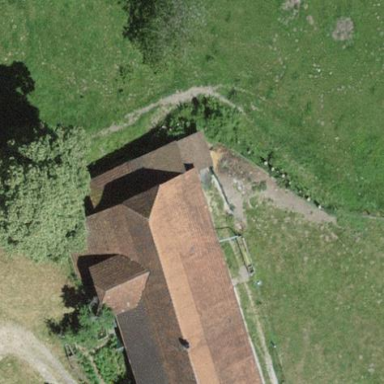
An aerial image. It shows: Farm building.